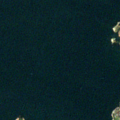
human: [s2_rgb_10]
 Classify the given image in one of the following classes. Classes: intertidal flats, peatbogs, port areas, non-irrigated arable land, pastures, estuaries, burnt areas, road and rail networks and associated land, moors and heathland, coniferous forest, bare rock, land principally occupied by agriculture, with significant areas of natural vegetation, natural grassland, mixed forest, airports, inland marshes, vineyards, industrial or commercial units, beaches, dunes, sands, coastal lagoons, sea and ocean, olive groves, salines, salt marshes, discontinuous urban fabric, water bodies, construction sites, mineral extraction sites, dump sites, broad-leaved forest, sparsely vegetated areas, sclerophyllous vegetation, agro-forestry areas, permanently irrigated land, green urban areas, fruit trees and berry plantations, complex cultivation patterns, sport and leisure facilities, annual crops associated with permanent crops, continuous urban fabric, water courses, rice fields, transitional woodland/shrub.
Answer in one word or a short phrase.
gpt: mixed forest, sea and ocean